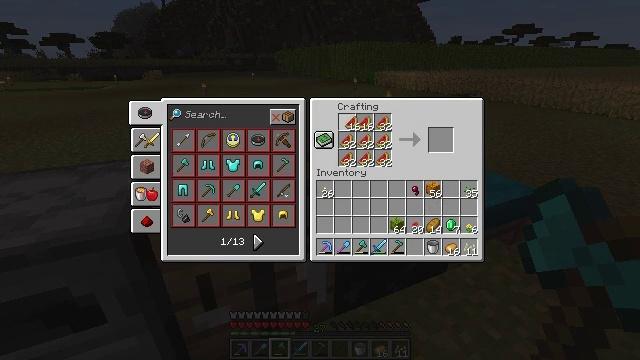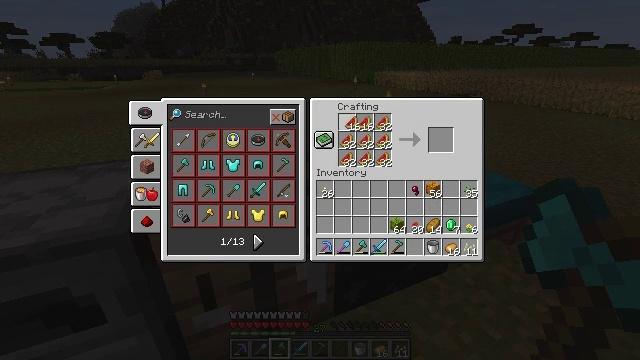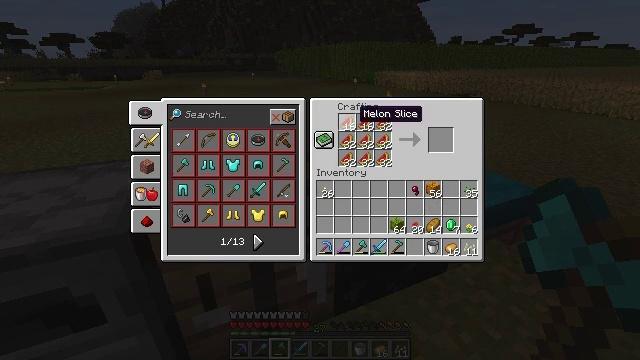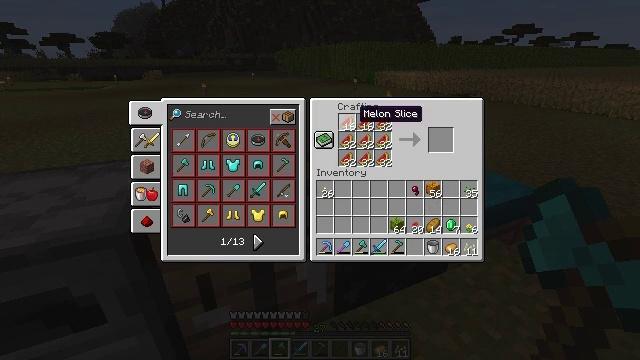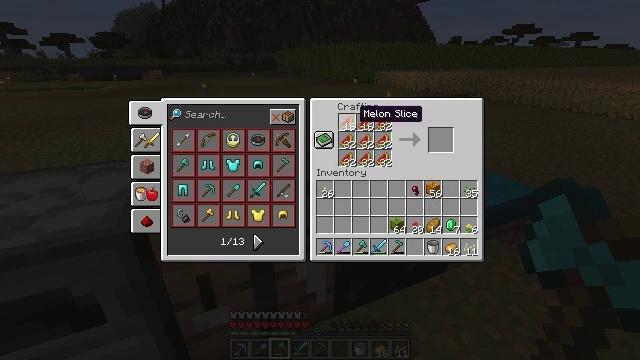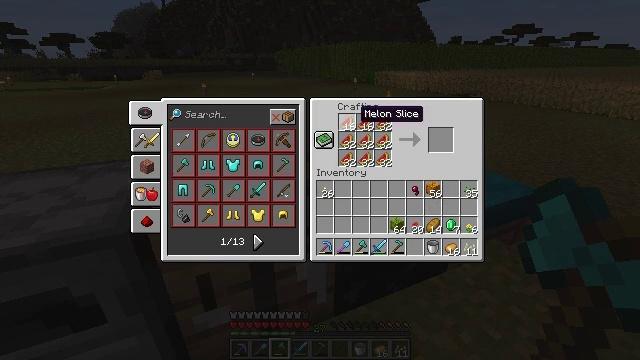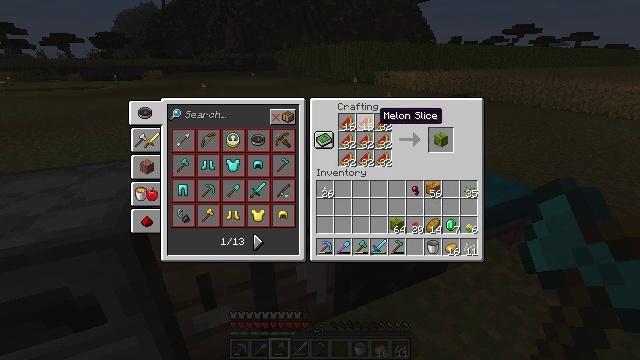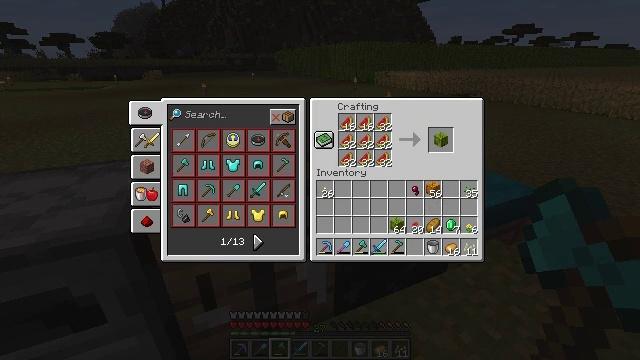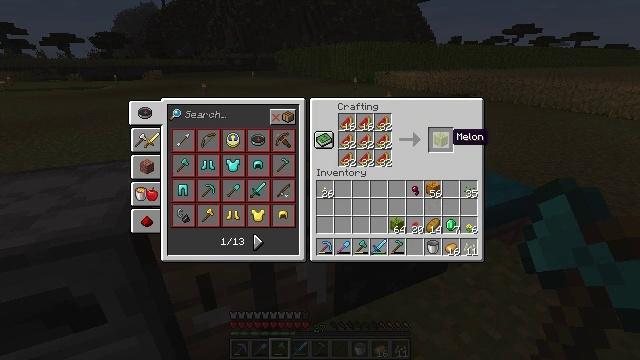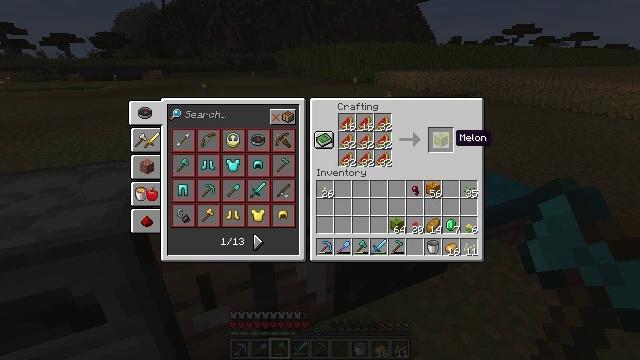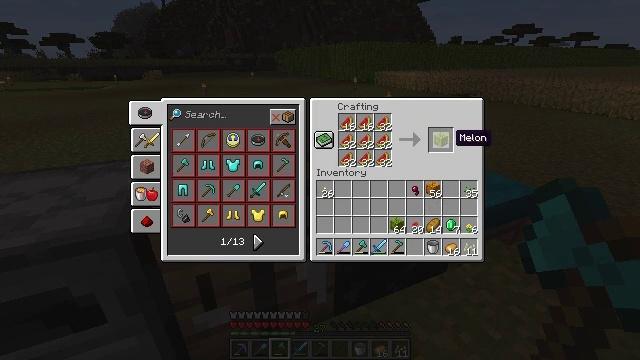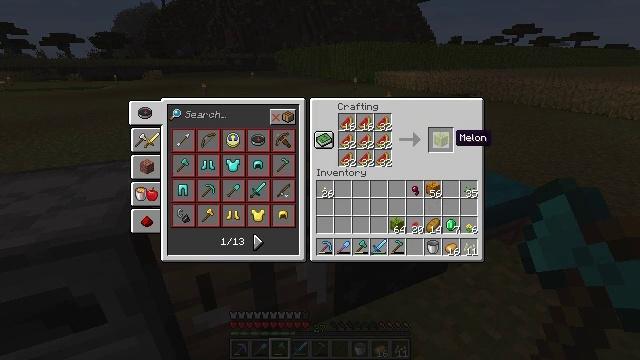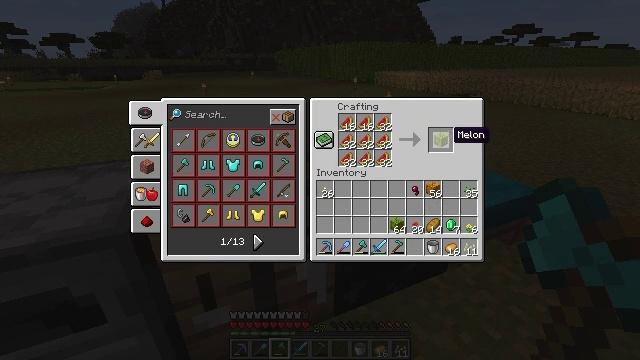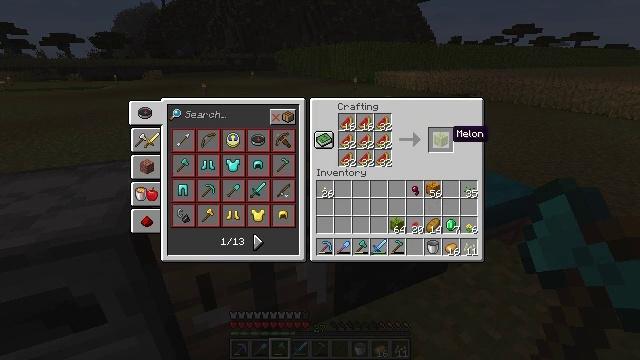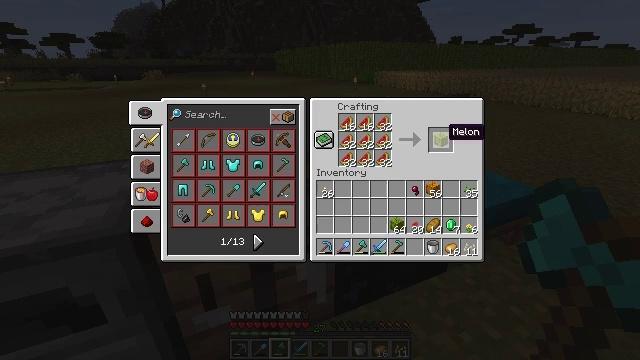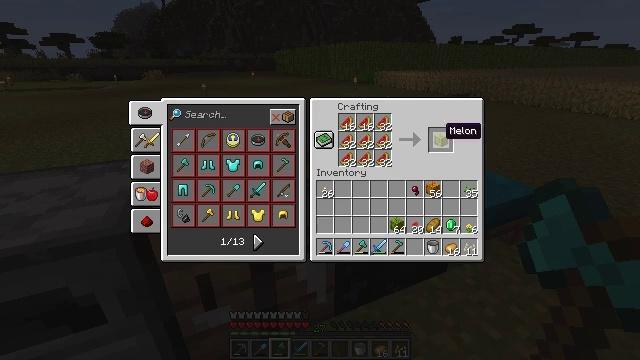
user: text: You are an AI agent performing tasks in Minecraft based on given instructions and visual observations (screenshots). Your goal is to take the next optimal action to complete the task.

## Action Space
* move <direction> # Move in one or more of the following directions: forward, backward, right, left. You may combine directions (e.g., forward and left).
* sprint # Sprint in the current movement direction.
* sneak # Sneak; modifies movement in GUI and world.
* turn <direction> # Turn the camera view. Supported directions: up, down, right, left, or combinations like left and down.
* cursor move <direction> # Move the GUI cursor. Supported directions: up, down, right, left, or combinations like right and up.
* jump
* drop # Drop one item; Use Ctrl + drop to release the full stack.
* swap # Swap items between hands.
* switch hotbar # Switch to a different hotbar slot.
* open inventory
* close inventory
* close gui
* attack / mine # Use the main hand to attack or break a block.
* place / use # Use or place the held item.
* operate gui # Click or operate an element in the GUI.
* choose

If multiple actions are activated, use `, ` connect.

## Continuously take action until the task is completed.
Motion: motion action
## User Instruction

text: Create a melon using the crafting table.
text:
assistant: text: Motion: operate gui
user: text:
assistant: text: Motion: no_op
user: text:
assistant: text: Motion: no_op
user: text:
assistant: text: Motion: no_op
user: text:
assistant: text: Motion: no_op
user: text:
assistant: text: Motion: sneak, cursor move right
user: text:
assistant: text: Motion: sneak, cursor move right and down
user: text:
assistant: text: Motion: sneak, cursor move right and down
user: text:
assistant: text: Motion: sneak
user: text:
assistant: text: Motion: sneak
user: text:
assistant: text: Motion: sneak
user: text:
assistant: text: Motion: sneak
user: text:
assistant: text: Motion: sneak
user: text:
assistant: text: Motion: sneak
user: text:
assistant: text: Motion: sneak
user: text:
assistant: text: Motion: sneak, operate gui
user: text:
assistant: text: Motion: sneak, operate gui
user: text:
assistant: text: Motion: sneak, operate gui
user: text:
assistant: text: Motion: sneak
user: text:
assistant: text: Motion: sneak, cursor move left
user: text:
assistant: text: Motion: sneak, cursor move left
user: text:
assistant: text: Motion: sneak, cursor move left
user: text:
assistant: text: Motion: sneak
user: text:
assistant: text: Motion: sneak
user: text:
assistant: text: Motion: sneak
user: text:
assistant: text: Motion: no_op
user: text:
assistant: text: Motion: no_op
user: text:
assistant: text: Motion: no_op
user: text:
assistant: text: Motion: cursor move left
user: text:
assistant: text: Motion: no_op